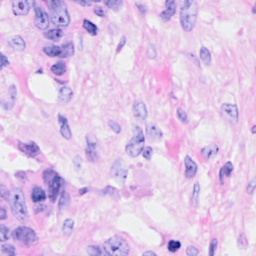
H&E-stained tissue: Breast